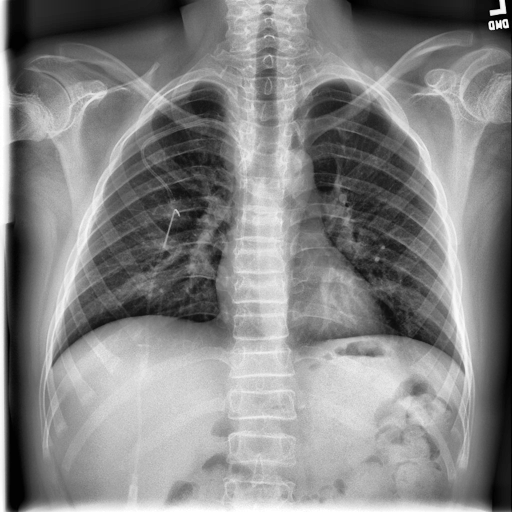
Finding: NORMAL